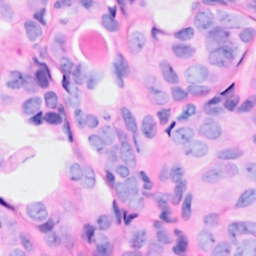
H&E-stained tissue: Breast